Question: I have a UL and inside of that UL I have an image which I have set in css to be 200px wide. However, when it is rendered on a web page, there is an extra 4px to the right of the image. Chrome's inspect element shows that for some reason the UL itself is 204px. I can fix this by setting the UL to width:200px, however that doesn't work in the long run because I need to add padding to the image and if I do that the image gets offset.
Here's all the relevant CSS:
'''
#imagesUl {
display:inline-block;
border:1px solid rgba(85, 85, 85, 0.2);
margin-left:40px;
margin-top:20px;
height:220px;
}
#imagesUl h1{
padding-top:0px;
margin:0px;
font-weight:bold;
display:inline-block;
color: #515050;
}
#imagesUl img {
width:200px;
padding:0px;
}
'''
And a picture of it in chrome (you can see the extra 4px on the right of the image)

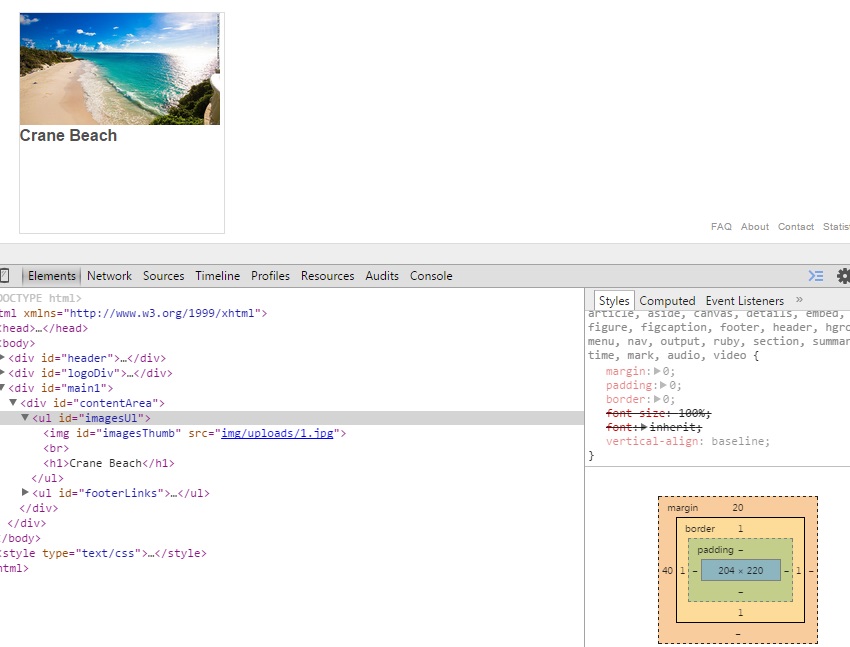
Answer: display:inline-block has a problem with adding 4px of extra space
<URL>